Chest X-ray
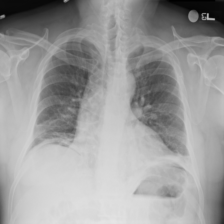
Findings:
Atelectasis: positive
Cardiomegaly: negative
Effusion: negative
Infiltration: negative
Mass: negative
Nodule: negative
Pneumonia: negative
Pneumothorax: negative
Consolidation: negative
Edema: negative
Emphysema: negative
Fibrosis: negative
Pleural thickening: negative
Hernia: negative